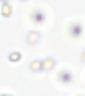
Label: Phaeocystis